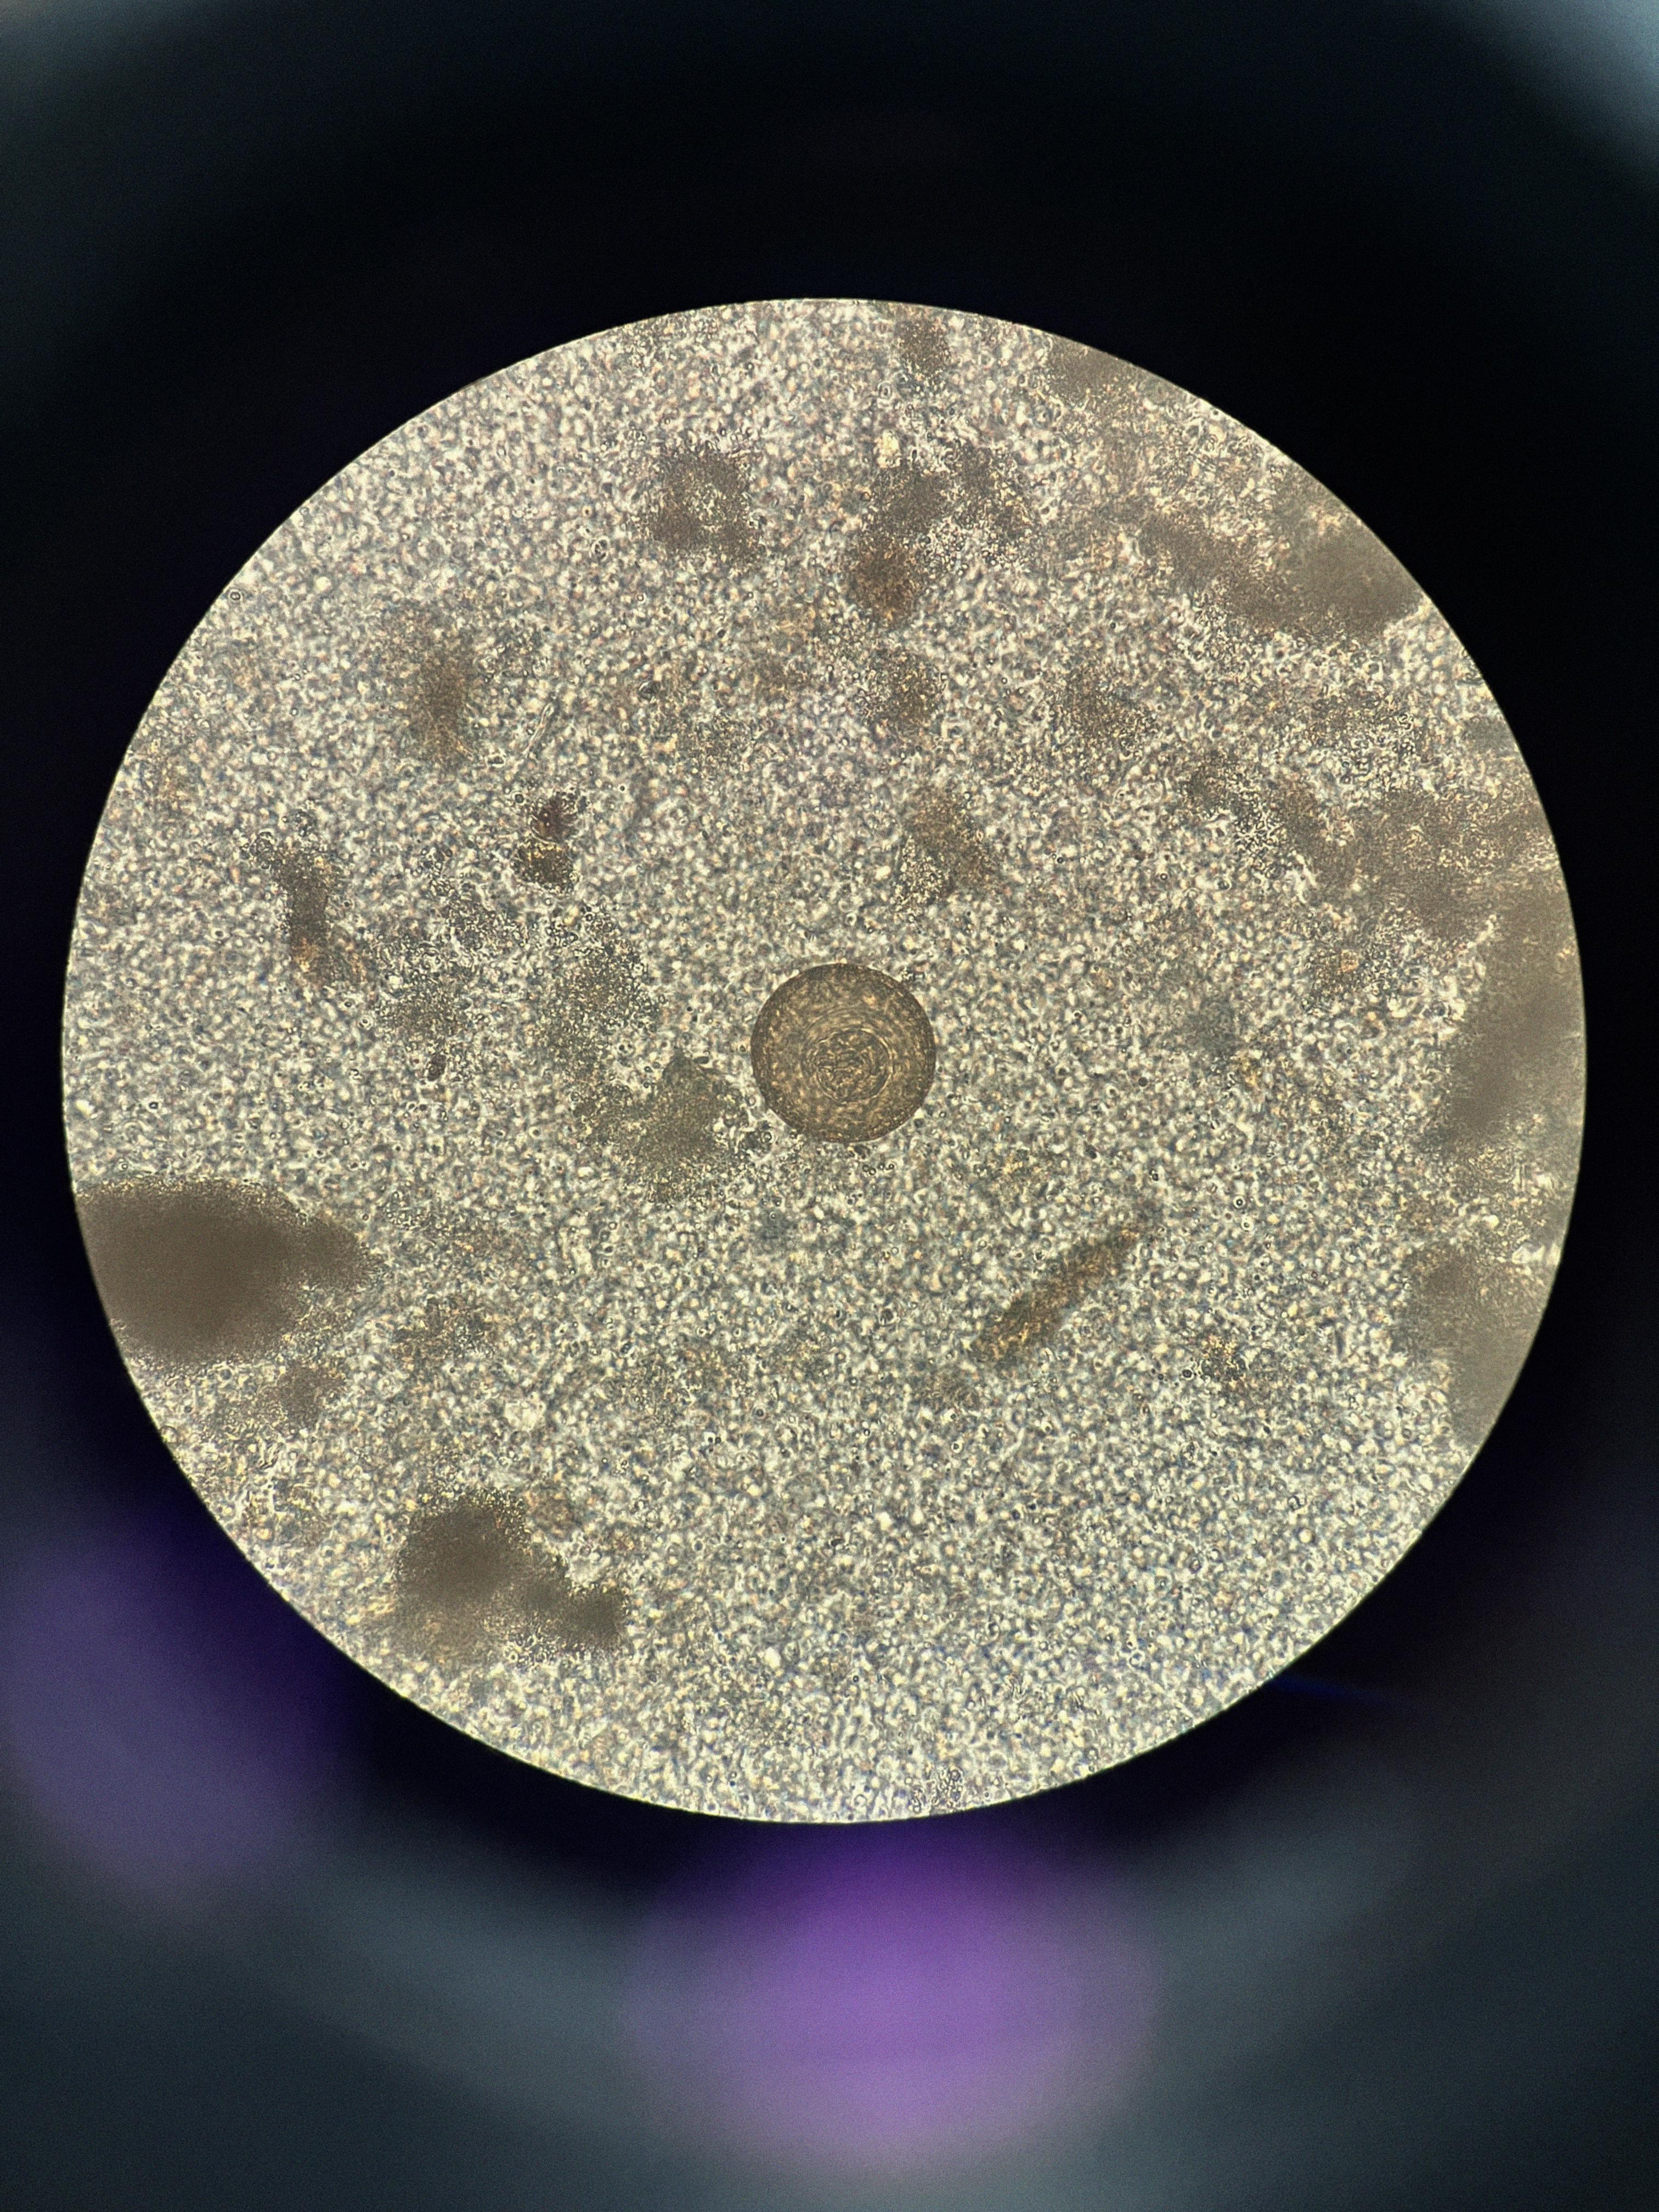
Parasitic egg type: Hymenolepis diminuta